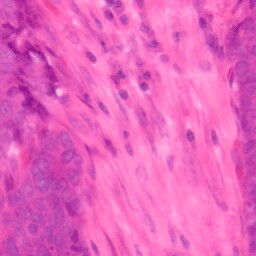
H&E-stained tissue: Colon